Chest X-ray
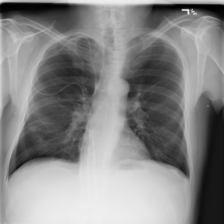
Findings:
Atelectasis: negative
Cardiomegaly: negative
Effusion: negative
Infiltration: positive
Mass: negative
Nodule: negative
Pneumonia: negative
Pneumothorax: negative
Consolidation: negative
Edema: negative
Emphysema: negative
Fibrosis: negative
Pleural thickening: negative
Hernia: negative